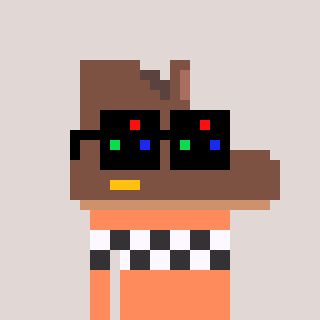
a pixel art character with square black sunglasses, a boot-shaped head and a peachy-colored body on a warm background